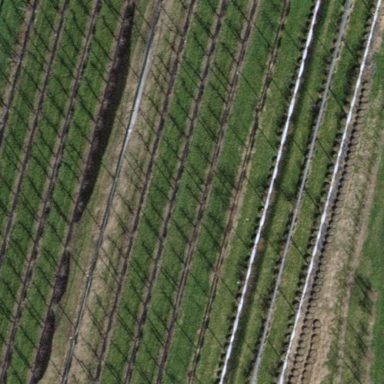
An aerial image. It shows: Orchard.